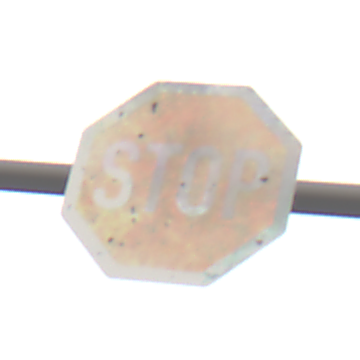
Verkehrszeichen: Stop
Umgebung: Outdoor, Nature
Tageszeit: MorningAfternoon
Wetter: Overcast
Licht: Natural
Jahreszeit: NotSpecified
Kontrast: LowContrast